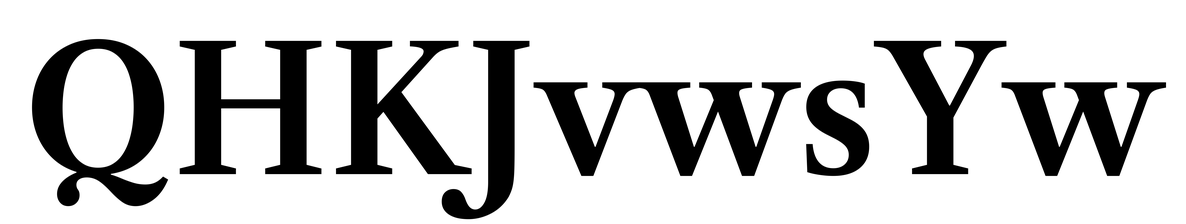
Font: LibreCaslonText_SemiBold